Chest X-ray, PA view. Patient: 49 years old, sex M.
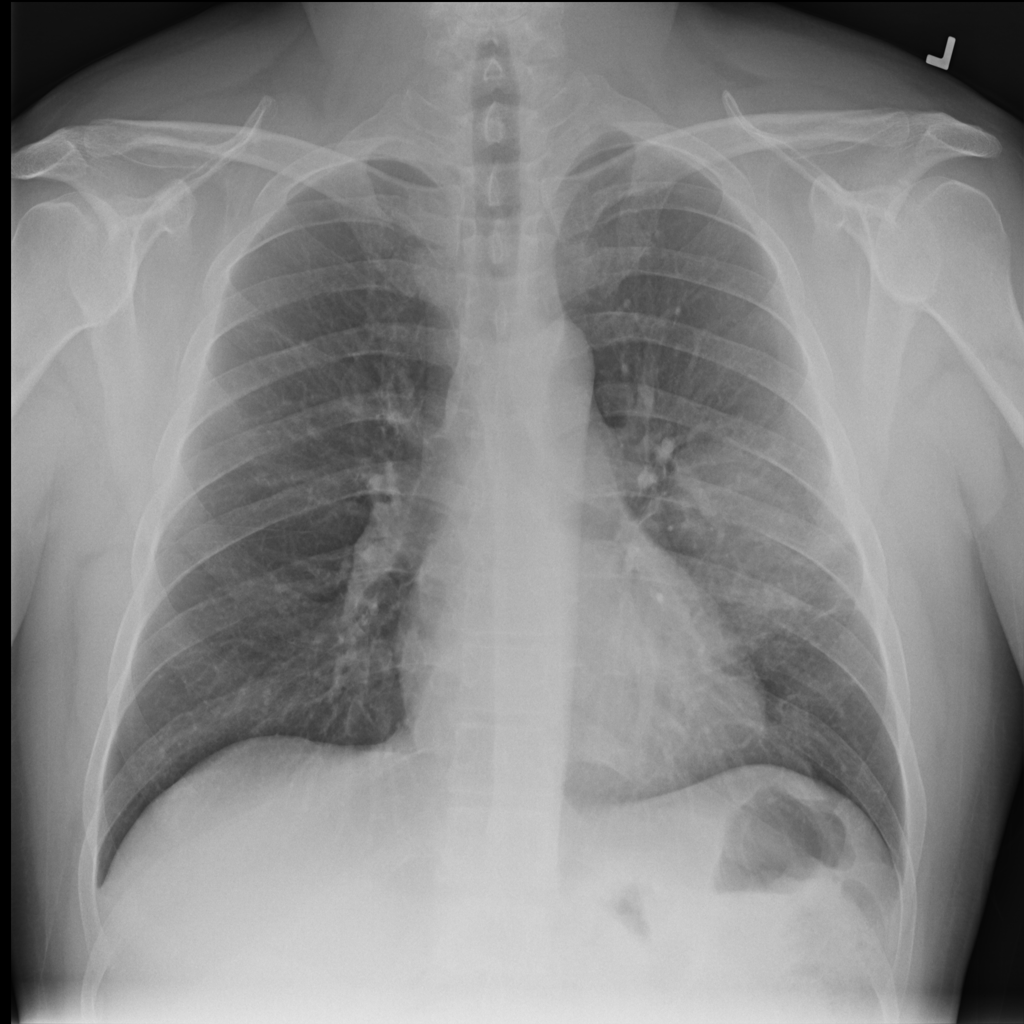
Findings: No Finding